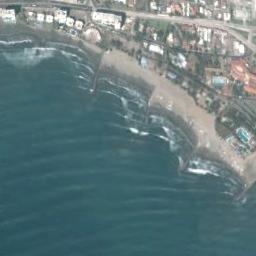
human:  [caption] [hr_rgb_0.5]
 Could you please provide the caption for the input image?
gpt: Green-blue ocean and dense houses .

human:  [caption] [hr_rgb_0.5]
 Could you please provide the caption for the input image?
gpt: The beach with brown sand and the residential area beside .

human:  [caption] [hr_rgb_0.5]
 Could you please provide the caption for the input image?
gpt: The beach was quiet .

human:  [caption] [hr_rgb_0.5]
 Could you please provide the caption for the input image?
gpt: Many buildings scattered around the beach .

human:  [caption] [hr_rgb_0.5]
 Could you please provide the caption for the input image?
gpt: Many buildings  are beside the beach .